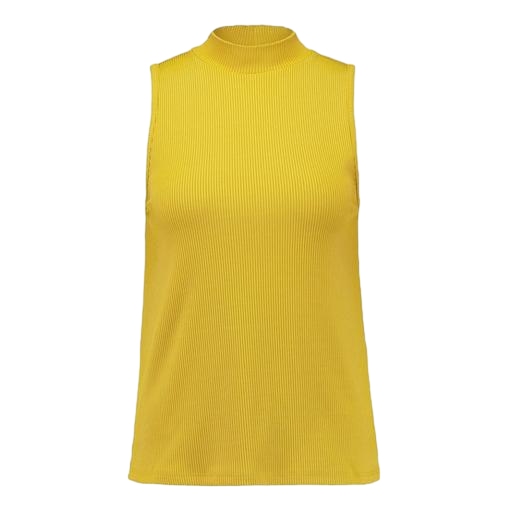
yellow ribbed tank, high-neck ribbed-jersey t-shirt, yellow tank top, white background